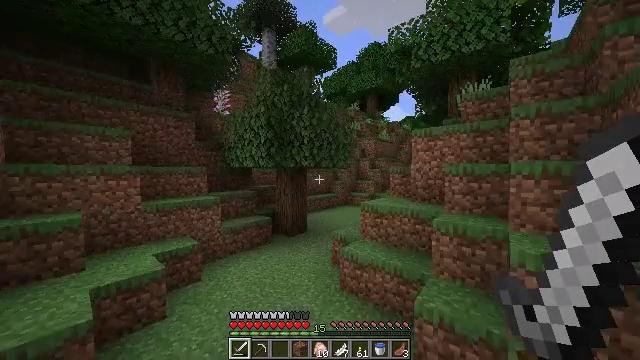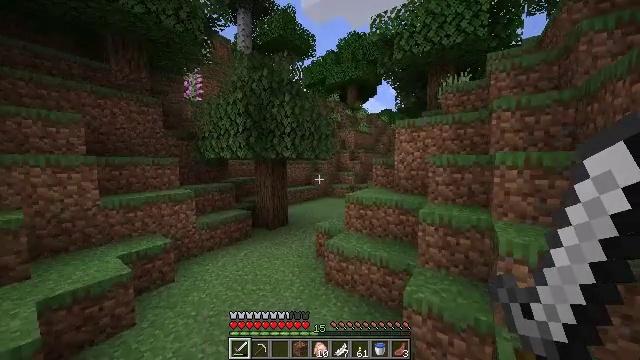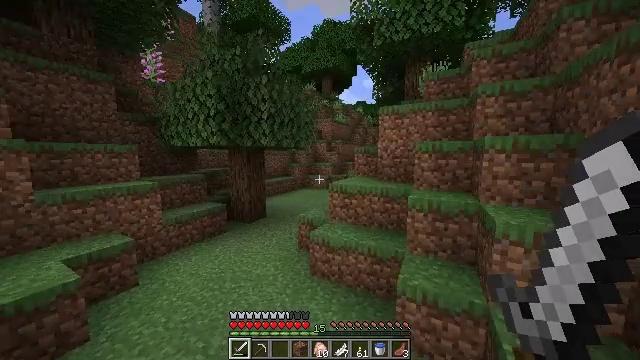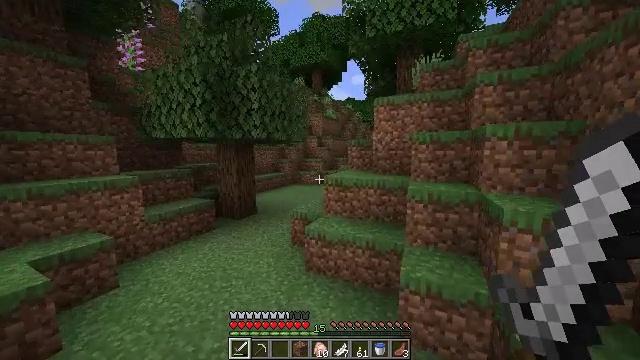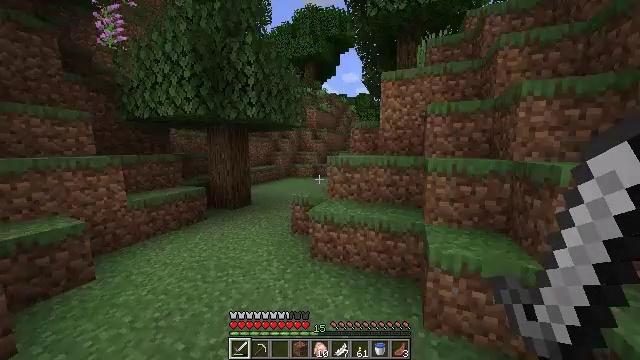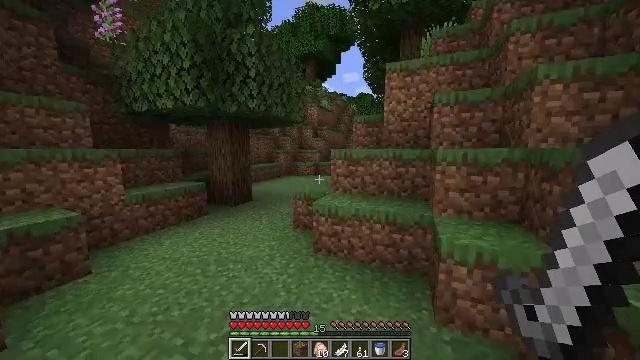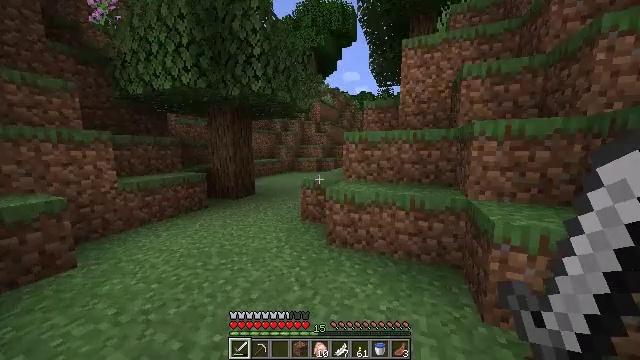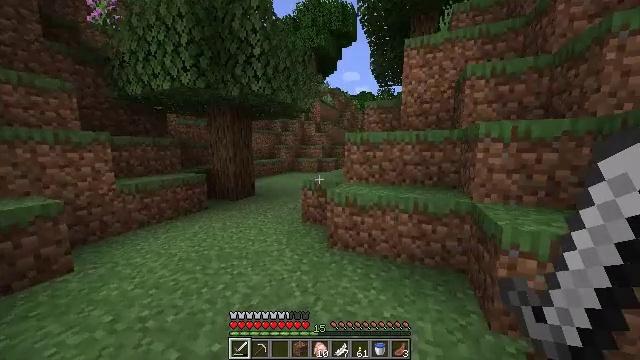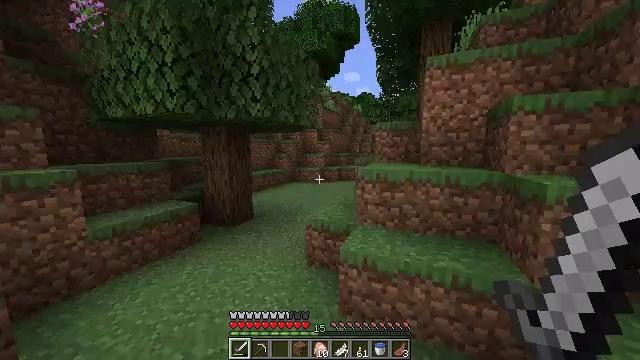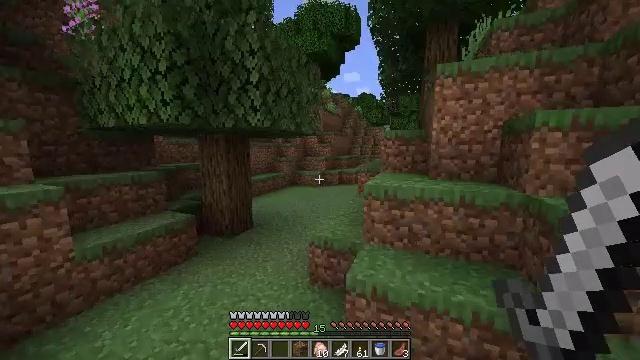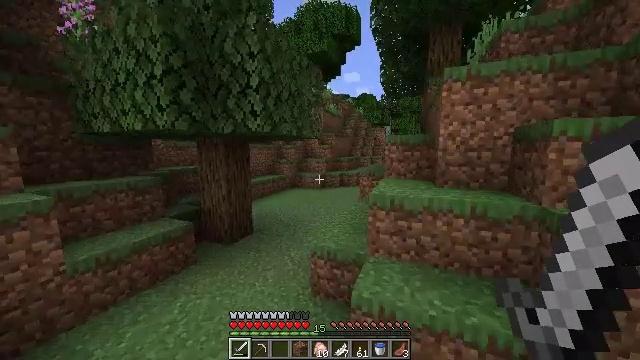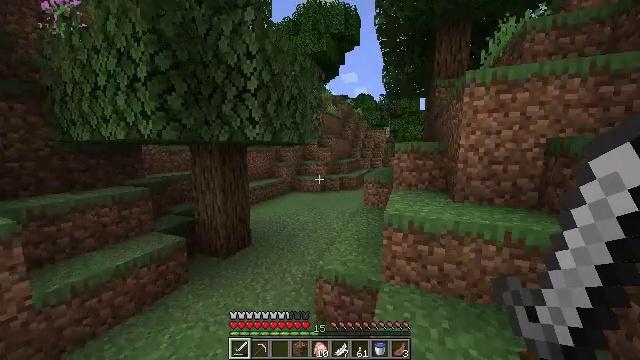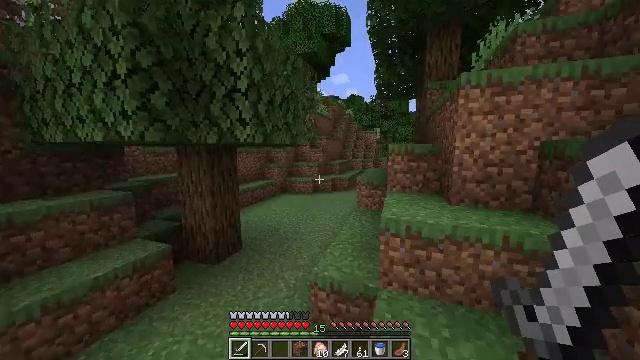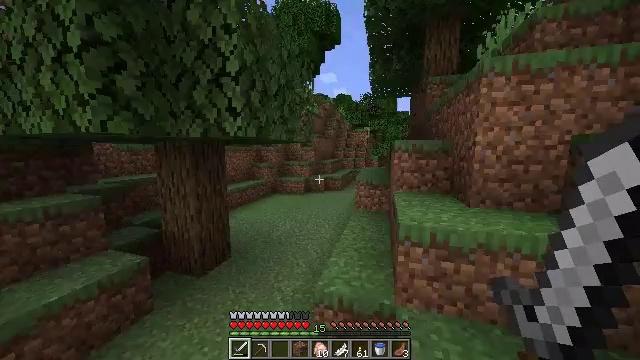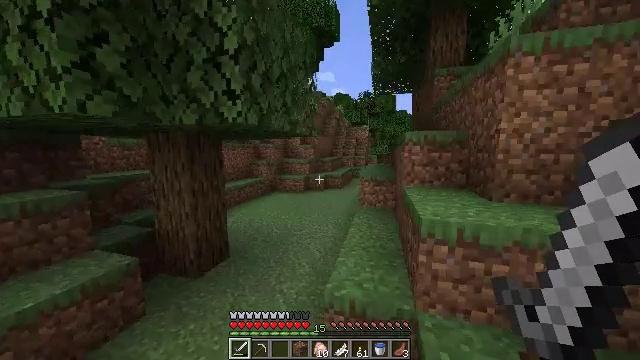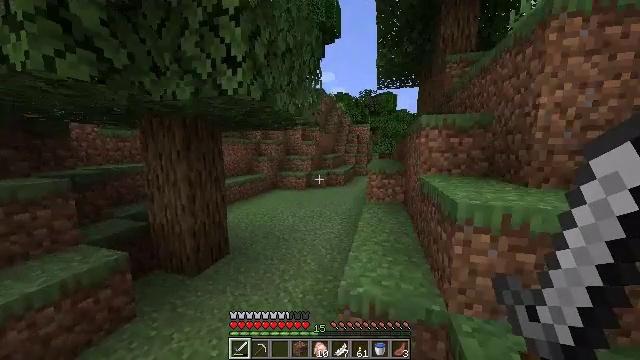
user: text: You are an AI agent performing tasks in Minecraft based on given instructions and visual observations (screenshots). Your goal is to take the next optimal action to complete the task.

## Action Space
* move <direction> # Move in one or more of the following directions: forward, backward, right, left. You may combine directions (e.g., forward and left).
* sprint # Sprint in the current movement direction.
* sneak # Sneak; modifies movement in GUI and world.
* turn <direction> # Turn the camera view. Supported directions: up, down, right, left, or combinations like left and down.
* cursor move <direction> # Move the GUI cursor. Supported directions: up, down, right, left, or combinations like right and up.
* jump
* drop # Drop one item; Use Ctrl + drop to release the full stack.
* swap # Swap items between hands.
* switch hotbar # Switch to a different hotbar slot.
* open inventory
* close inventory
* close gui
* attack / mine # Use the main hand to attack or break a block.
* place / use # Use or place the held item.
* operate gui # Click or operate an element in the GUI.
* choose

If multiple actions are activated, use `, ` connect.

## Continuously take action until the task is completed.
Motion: motion action
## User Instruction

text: Attack the ground to gather sand.
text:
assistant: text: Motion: move forward, sprint, turn right and down, jump
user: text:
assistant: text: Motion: move forward, sprint, turn right and down, jump
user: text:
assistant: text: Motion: move forward, sprint, turn right, jump
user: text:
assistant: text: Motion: move forward, sprint, turn right, jump
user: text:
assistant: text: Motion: move forward, sprint, jump
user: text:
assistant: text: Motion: move forward, sprint, jump
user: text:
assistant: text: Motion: move forward, sprint, jump
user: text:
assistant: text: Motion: move forward, sprint, jump
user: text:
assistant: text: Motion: move forward and move left, sprint, jump
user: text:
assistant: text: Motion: move forward and move left, sprint, jump
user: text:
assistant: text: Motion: move forward and move left, sprint, jump
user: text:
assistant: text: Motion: move forward and move left, sprint, turn right, jump
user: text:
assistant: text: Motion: move forward and move left, sprint, turn right, jump
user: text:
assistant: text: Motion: move forward, sprint
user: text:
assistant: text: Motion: move forward, sprint
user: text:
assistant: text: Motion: move forward, sprint
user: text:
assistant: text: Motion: move forward, sprint
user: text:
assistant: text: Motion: move forward, sprint
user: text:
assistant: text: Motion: move forward and move left, sprint
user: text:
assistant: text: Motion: move forward and move left, sprint, turn right
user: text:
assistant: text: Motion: move forward and move left, sprint, turn right
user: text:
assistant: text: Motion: move forward, sprint, turn right, jump
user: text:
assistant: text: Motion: move forward, sprint, turn right, jump
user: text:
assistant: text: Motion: move forward, sprint, jump
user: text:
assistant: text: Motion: move forward, sprint, jump
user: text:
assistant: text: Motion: move forward, sprint, jump
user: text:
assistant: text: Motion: move forward, sprint, jump
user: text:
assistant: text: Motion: move forward, sprint, jump
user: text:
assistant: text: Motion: move forward, sprint, jump
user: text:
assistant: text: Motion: move forward, sprint, jump